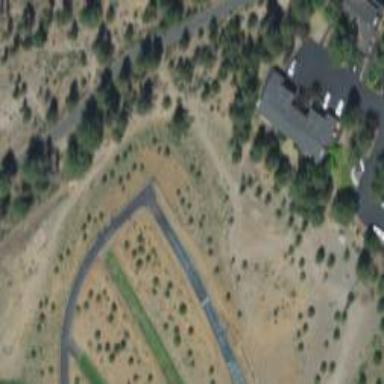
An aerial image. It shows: Tee area for the sport of disc golf.